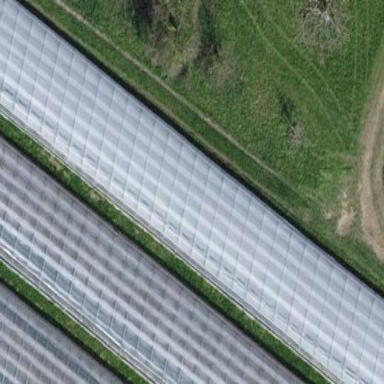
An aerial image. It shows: Greenhouse.